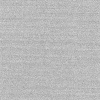
Atmospheric dust classification: dusty